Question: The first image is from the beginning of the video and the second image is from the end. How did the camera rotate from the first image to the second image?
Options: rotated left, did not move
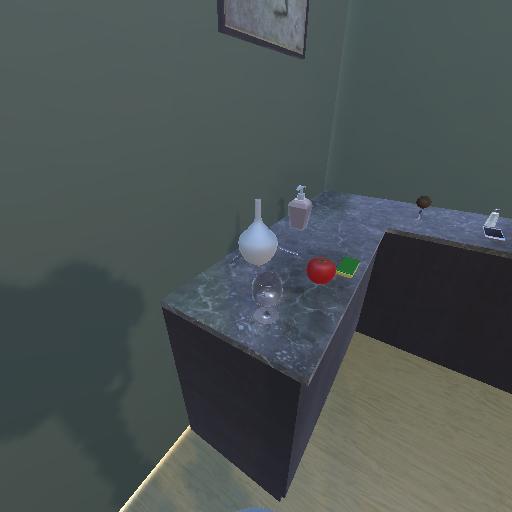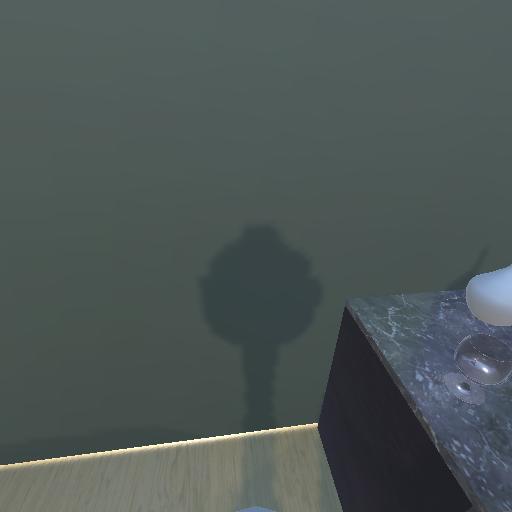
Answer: rotated left